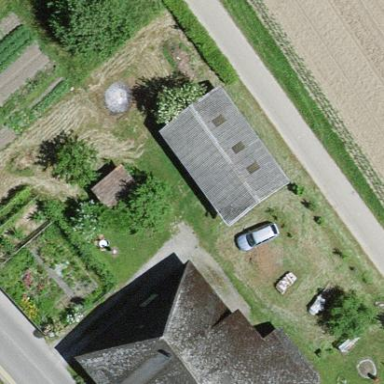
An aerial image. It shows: Rural barn.